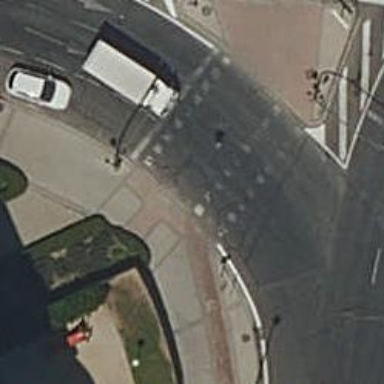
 there are traffic signals and zebra crossing."